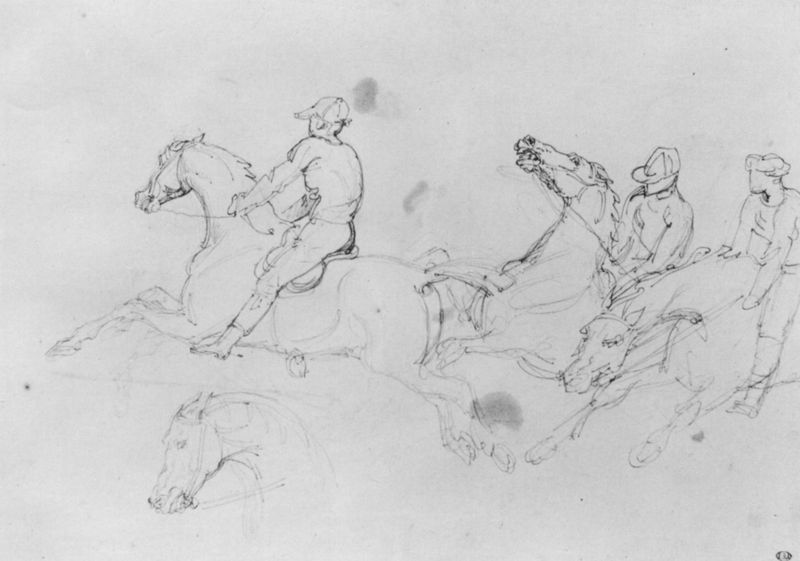
Titel: Pferderennen in England
Künstler: Théodore Géricault
Standort: Paris
Institution: École Normale Supérieure des Beaux-Arts
Schlagwörter: dunkel, feder, fuß, kopf, mann, weiß, impressionismus, menschen, bewegung, degas, grau, hell, hut, hüte, kreide, köpfe, männer, rücken, schwarz, skizze, zeichnung, hund, tier, tiere, hemd, hose, kappe, kappen, mütze, mützen, arm, arme, augen, mensch, hals, signatur, natur, drei, ohren, pferd, pferde, reiter, beine, huf, hufe, mähne, reiten, ritt, sattel, schnell, schwanz, schweif, sprung, steigbügel, zaumzeug, zügel, bein, papier, studie, linien, edgar, füsse, querformat, wild, detail, freizeit, sport, wettkampf, oberkörper, fett, spiel, vier, tusche, linie, popo, rückenfigur, schwarz weiß, radierung, seite, lauf, rennen, bleistift, entwurf, jagd, kohlezeichnung, bleistiftzeichnung, studien, flecken, gebiss, zähne, rosse, springen, maul, nüstern, pferderennen, wut, pferdekopf, leicht, sporen, schirmmütze, scheuen, schnauben, gestreckt, geschwindigkeit, galopp, zeichung, blei, flecke, spannung, sprünge, kape, jockeys, polo, bewegungsstudie, detailstudie, jockey, wiehern, renne, verschmutzung, lahm, scheut, sättel, bleifstift, gallop, pferdesport, lenken, wiehernd, derby, fettflecken, pferdekop, zügellos, satterl, detailstudien